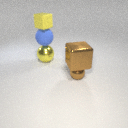
small yellow rubber cube above large yellow metal sphere